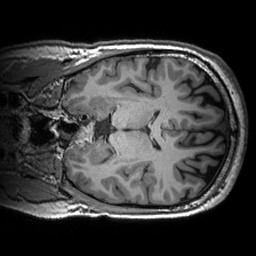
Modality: T1w
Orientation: coronal
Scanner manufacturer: siemens
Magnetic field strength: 3 T
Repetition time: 2.53 s
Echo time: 0.00288 s